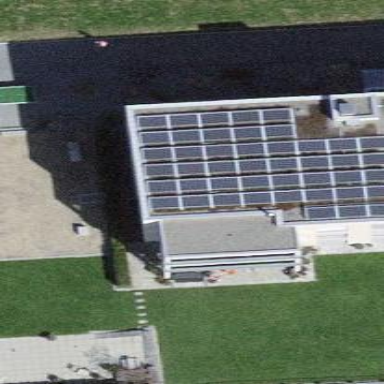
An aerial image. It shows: Solar power generator with photovoltaic panels.